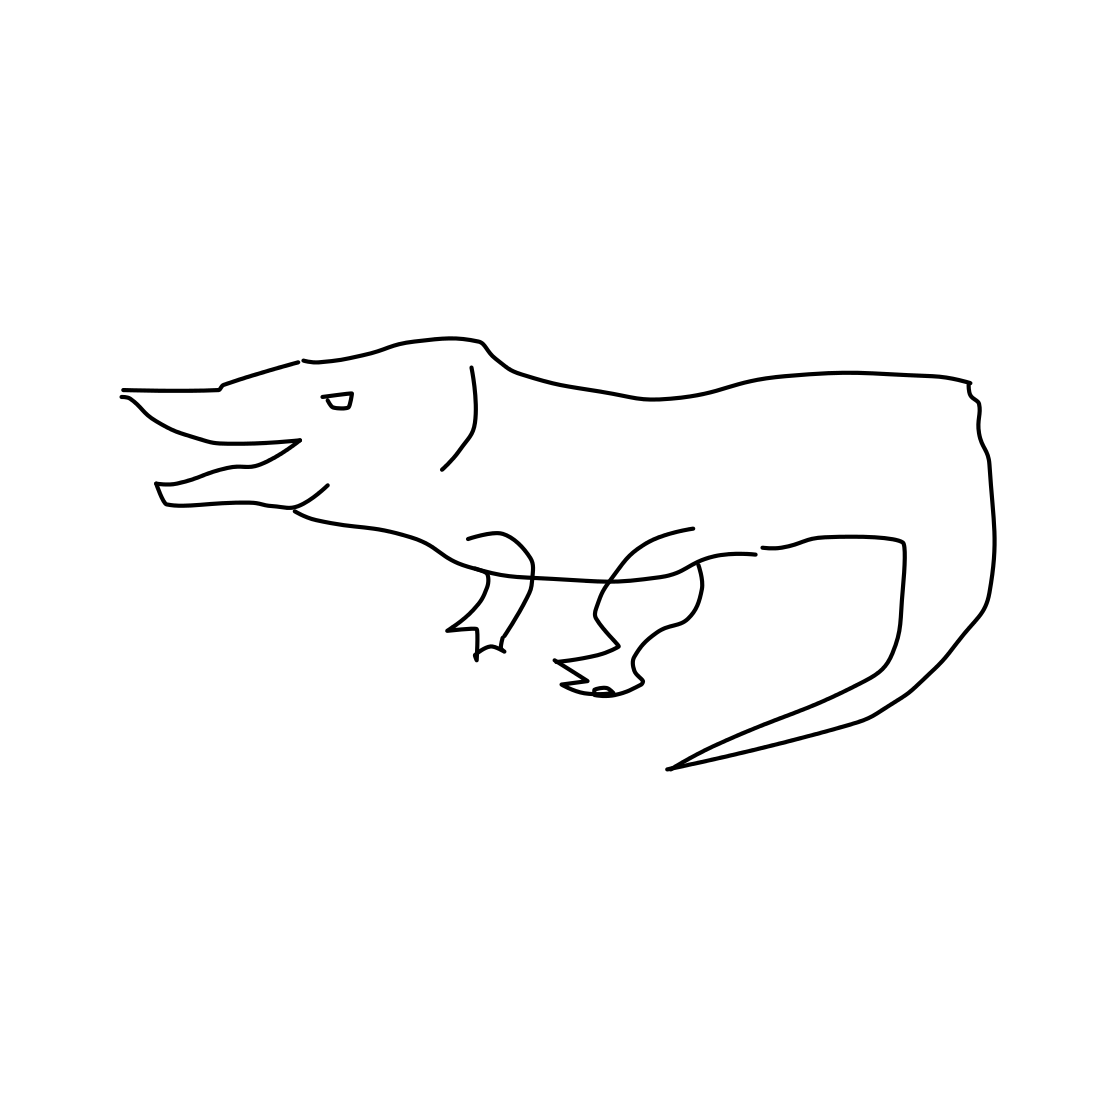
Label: crocodile